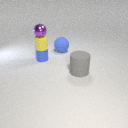
small blue metal cylinder to the left of large blue rubber sphere